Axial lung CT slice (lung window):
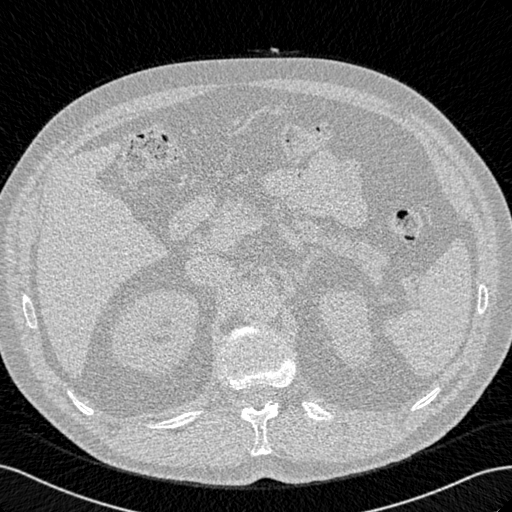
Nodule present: no